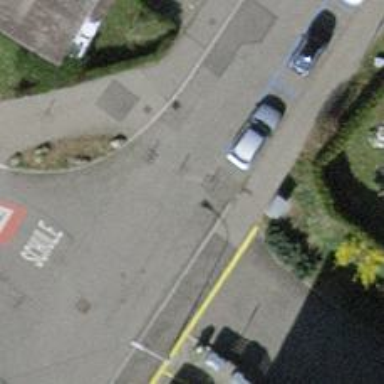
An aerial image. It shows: Bollard barrier.